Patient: sex M, age 25
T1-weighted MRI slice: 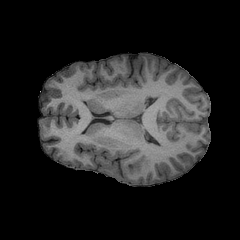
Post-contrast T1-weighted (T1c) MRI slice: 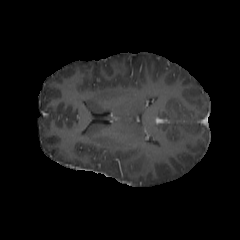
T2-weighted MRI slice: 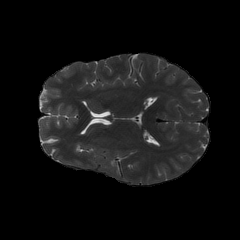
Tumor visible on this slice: no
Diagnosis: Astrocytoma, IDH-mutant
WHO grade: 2